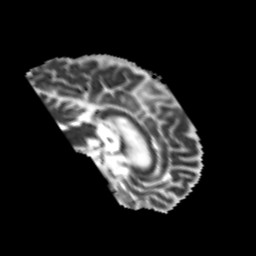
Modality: MD
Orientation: sagittal
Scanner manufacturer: siemens
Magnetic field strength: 3 T
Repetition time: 6.8 s
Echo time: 0.093 s